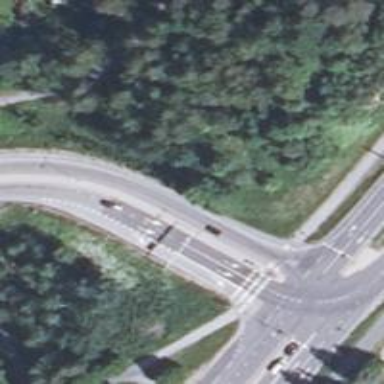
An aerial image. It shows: Asphalt trunk link road.